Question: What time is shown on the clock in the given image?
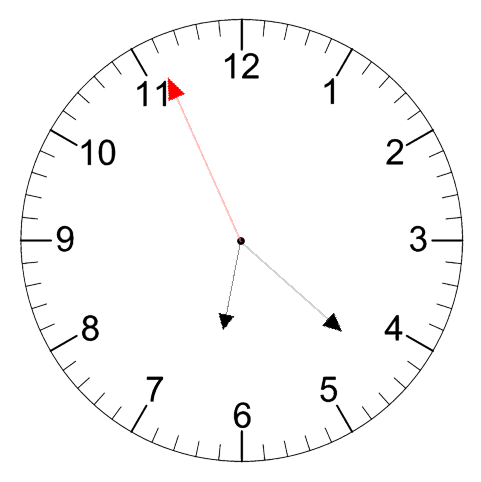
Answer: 06:21:56